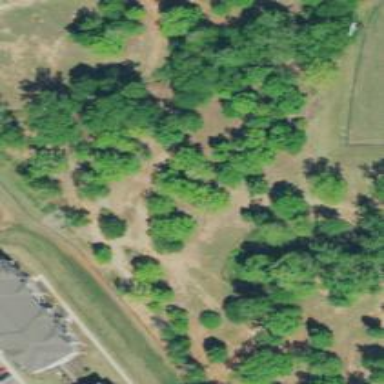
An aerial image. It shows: Disc golf tee.